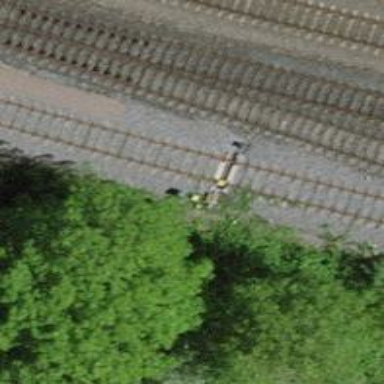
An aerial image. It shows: Siding railway track with one rail.